Question: I am attempting to create a custom view controller container, which will display a drawer at the bottom of the screen, like the Apple mail or music apps, and I want the user to either be able to tap on it to transition it to fullscreen, or slide it up interactively to reveal the content.

I have the drawer working, using a 'UIPanGestureRecognizer' to slide it.
I can implement this by adding the content controller as a child controller, the content view to the hierarchy and call 'viewWillAppear:' and 'viewDidAppear:' when appropriate.
But I wish to allow the content view controller to animate alongside the swipe (e.g. any animations in 'viewWillAppear:', like with interactive pop), thus I am looking at custom modal presentation and 'UIPercentDrivenInteractiveTransition', but I am hitting a wall, and I can't see why this is happening. I have setup a transitioning delegate, returning a custom animation controllers and an interaction controller which is a 'UIPercentDrivenInteractiveTransition' object.
My drawer is part of the container controller's view hierarchy, and naturally I want the content controller's view to be a subview of the drawer. But when calling 'presentViewController:animated:completion:', a new 'UITransitionView'subview is added to the 'UIWindow', supposedly for where the transition animation should occur. But this kills my 'UIPanGestureRecognizer' and the user cannot perform the swipe to open the drawer.
I tried creating a custom 'UIPresentationController' and other ways to control where in the hierarchy this 'containerView' should be, but I am unable to change the behavior.
Is what I am attempting to do the correct way? What have I missed?
---
If anyone is interested, here is my framework: <URL>
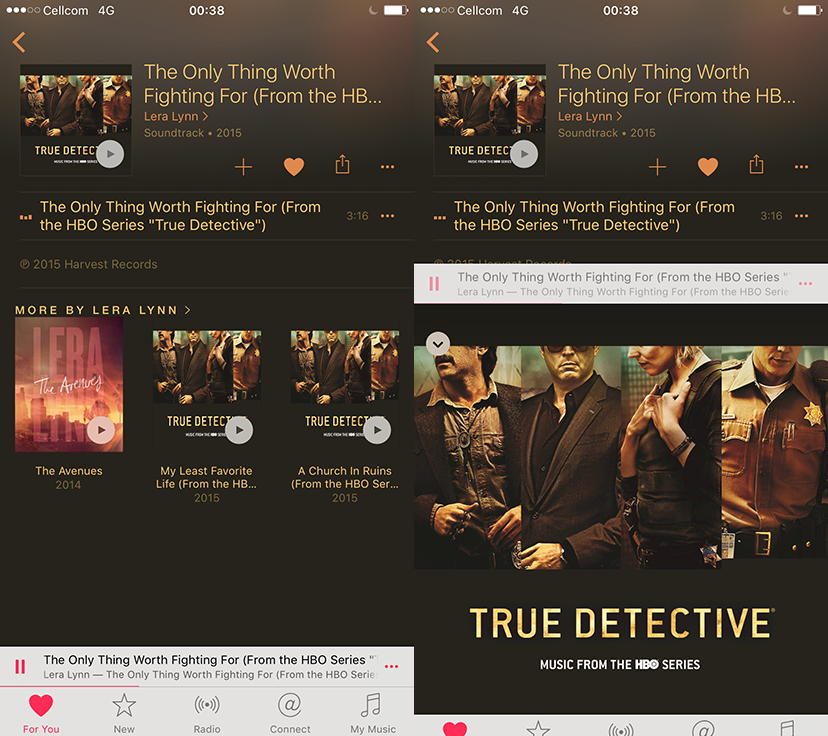
Answer: Update 2015.11.19
A demo project as well
-> <URL>
-> <URL>
-> <URL>
Thanks <URL> mentioned my blog post.
And yes, my post <URL> is a tutorial just about your topic.
Quoted from my blog post:
### How to do it
Design philosophy
There is no two 'UIViewController' in together, instead there's only one 'UIViewController' at a time. When user begin drag on certain subview, present another view controller with custom <URL>.
Technical things
These two protocols is the foundation of customize interactive 'UIViewController' transitions. In case you don't know yet, take a glance before starting.
1. <URL>
2. <URL>